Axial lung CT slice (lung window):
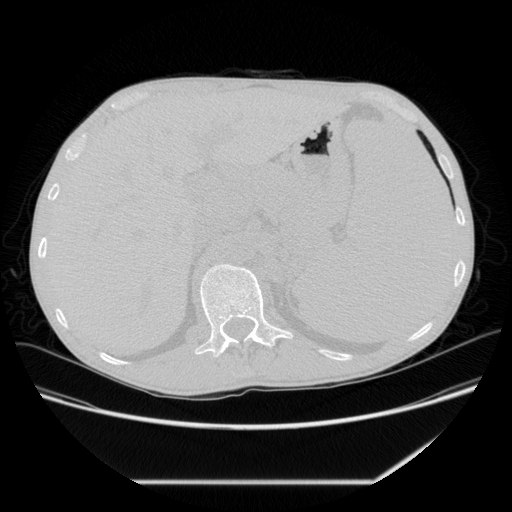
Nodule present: no